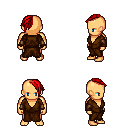
a pixel art fantasy rpg character, male body template, human, tanned skin, brown robe, red pants, red long mohawk hairstyle, leather bracers, four views (front, back, left, right), 2x2 character sprite sheet, small pixel art, hard edges, no anti-aliasing